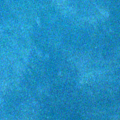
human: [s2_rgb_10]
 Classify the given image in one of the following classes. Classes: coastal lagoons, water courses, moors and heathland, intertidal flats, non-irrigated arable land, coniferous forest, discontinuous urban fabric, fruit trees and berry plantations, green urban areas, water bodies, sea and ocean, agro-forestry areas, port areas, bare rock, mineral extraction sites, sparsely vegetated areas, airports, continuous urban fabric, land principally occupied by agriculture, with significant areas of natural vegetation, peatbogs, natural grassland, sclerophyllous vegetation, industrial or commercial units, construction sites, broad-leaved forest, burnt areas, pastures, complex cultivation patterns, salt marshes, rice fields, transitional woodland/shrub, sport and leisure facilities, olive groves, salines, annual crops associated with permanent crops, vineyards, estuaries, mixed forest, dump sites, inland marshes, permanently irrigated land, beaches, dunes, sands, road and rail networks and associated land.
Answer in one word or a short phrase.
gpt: sea and ocean